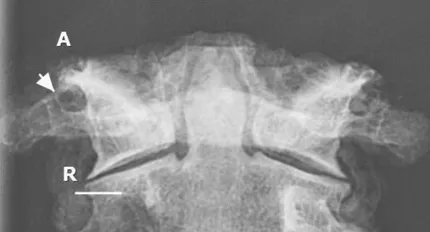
Frontal radiographic view of C1 and C2 vertebrae demonstrating complete lateral ponticle (arrow) on right and incomplete on the left. Linear bar represent 10 mm.
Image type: radiology (x_ray)